【题型】选择题　【知识点】函数　【难度】easy
已知曲线 $ C: \frac{x|x|}{4} + \frac{y|y|}{3} = -1 $，对于命题：① 垂直于 $ x $ 轴的直线与曲线 $ C $ 有且只有一个交点；② 若 $ P_1(x_1, y_1), P_2(x_2, y_2) $ 为曲线 $ C $ 上任意两点，则有 $ \frac{y_1 - y_2}{x_1 - x_2} < 0 $，下列判断正确的是（ ）

\vspace{1em}

A. ①和②均为真命题 \quad B. ①和②均为假命题 \\
C. ①为真命题，②为假命题 \quad D. ①为假命题，②为真命题
【解答】
\textcolor{red}{\textbf{【答案】}} \textcolor{red}{A}

\vspace{1em}

\textbf{【分析】} 化简曲线方程，画出图像判断①，利用函数单调减判断②

\vspace{1em}

\textbf{【解析】} 曲线 $ C: \frac{x|x|}{4} + \frac{y|y|}{3} = -1 $，

当 $ x > 0, y < 0 $ 时，$ \frac{y^2}{3} - \frac{x^2}{4} = 1 $；

当 $ x < 0, y > 0 $ 时，$ \frac{x^2}{4} - \frac{y^2}{3} = 1 $；

当 $ x < 0, y < 0 $ 时，$ \frac{x^2}{4} + \frac{y^2}{3} = 1 $。

画出图像如图，易知①正确；

易知函数为减函数，则对任意两点斜率 $ k = \frac{y_1 - y_2}{x_1 - x_2} < 0 $，②正确。

故选：A

\vspace{1em}

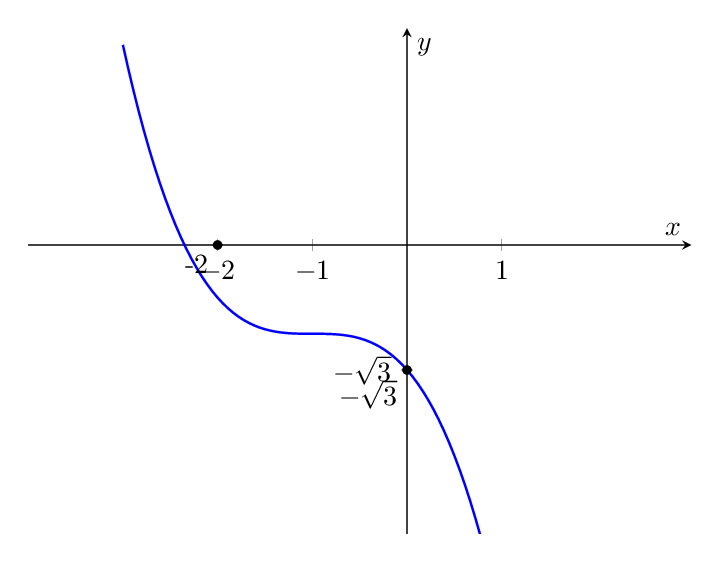